Question: I am trying to install new laravel app on my machine but i am getting errors during installation.I am attaching the image files that shows the errors that i am getting. I am using ubuntu 14.04

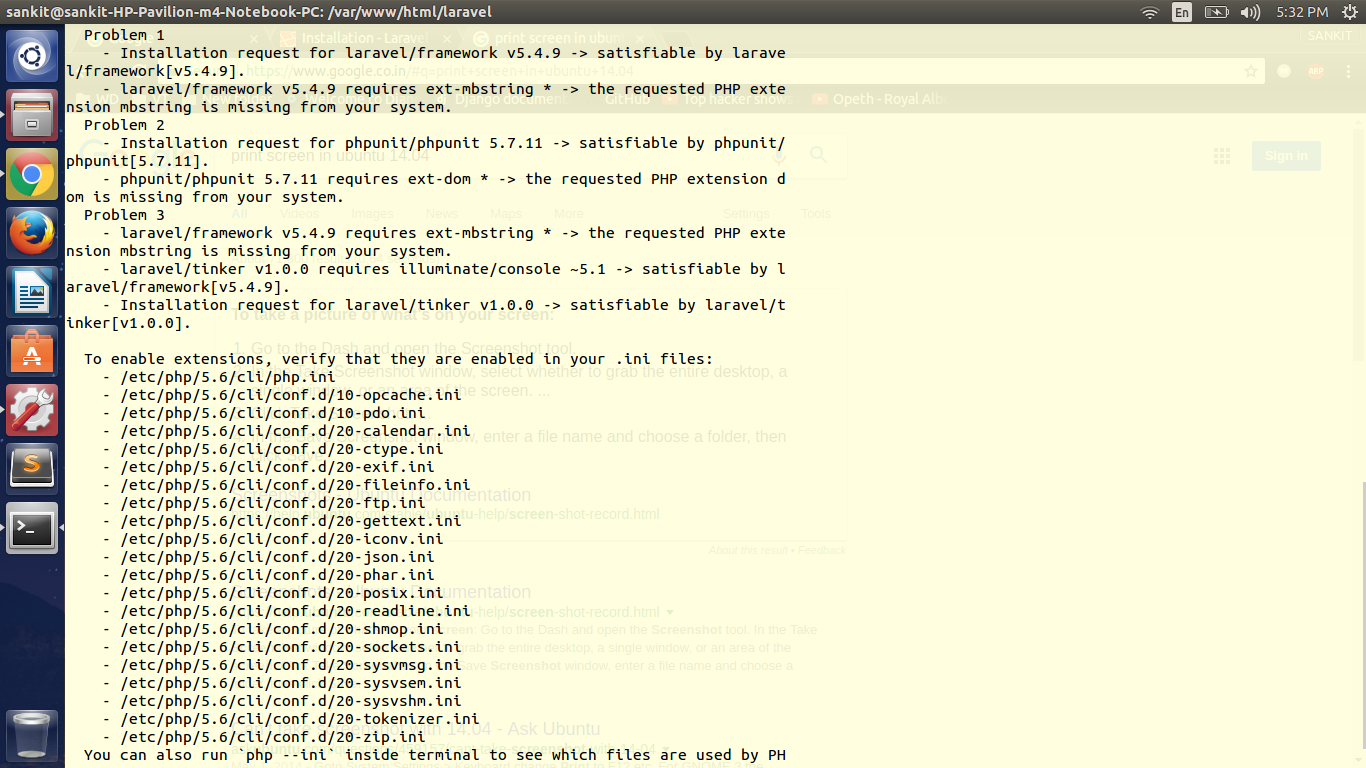
Answer: This is my typical list of "extras" for a ubuntu install. Your requirements may differ:
'''
apt-get install -y fish
apt-get install -y zip
apt-get install -y sqlite
apt-get install -y php-mbstring
apt-get install -y php-curl
apt-get install -y php-dom
'''